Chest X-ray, PA view. Patient: 54 years old, sex M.
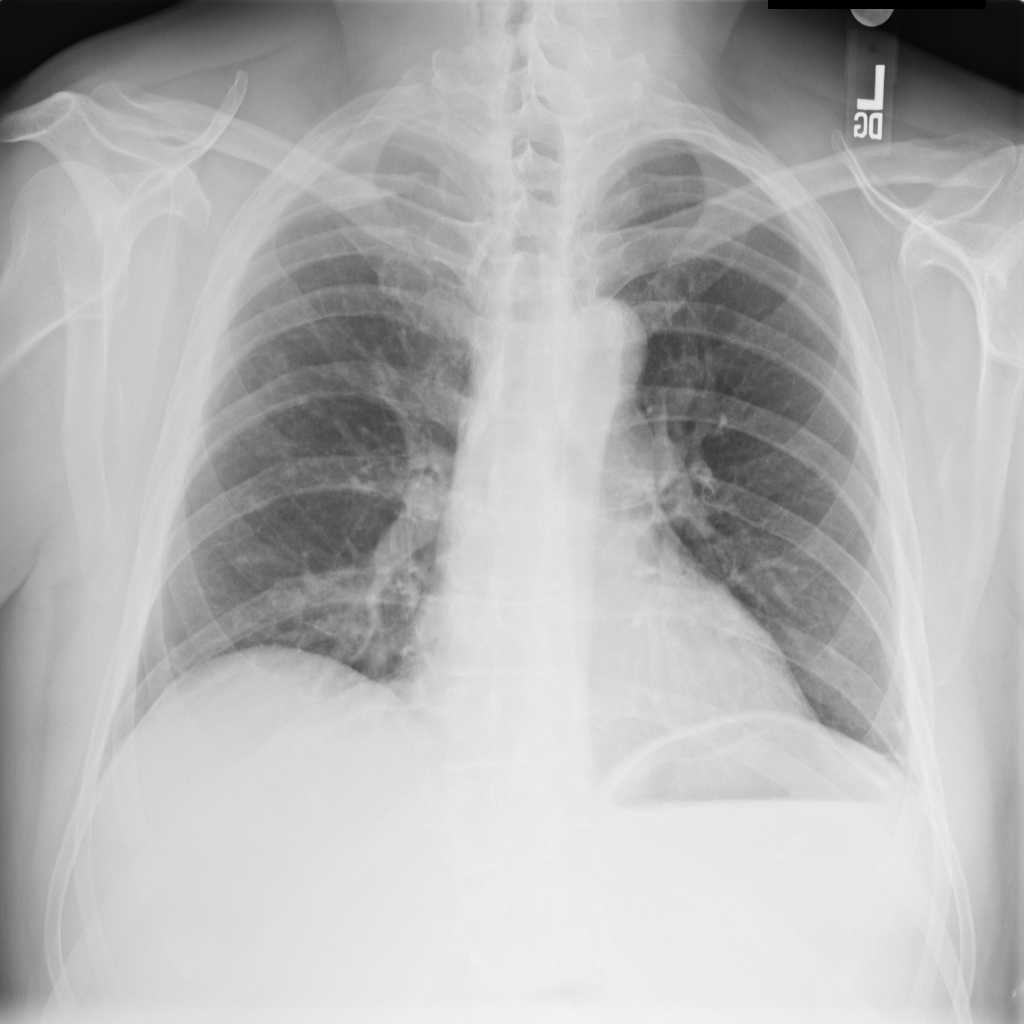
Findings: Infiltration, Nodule